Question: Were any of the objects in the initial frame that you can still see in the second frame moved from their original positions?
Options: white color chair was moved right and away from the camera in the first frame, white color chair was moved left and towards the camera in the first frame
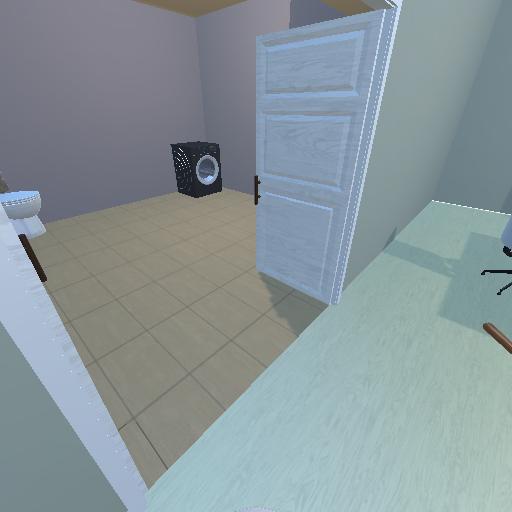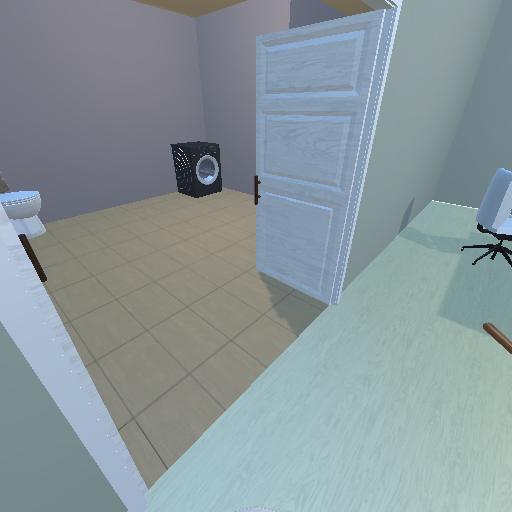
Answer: white color chair was moved right and away from the camera in the first frame